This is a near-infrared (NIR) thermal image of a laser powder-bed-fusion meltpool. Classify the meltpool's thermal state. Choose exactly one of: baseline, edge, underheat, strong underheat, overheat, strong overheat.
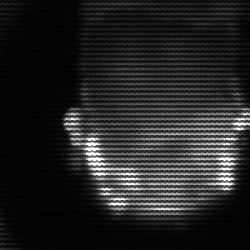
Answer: baseline